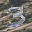
Label: 3